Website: apple
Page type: payment
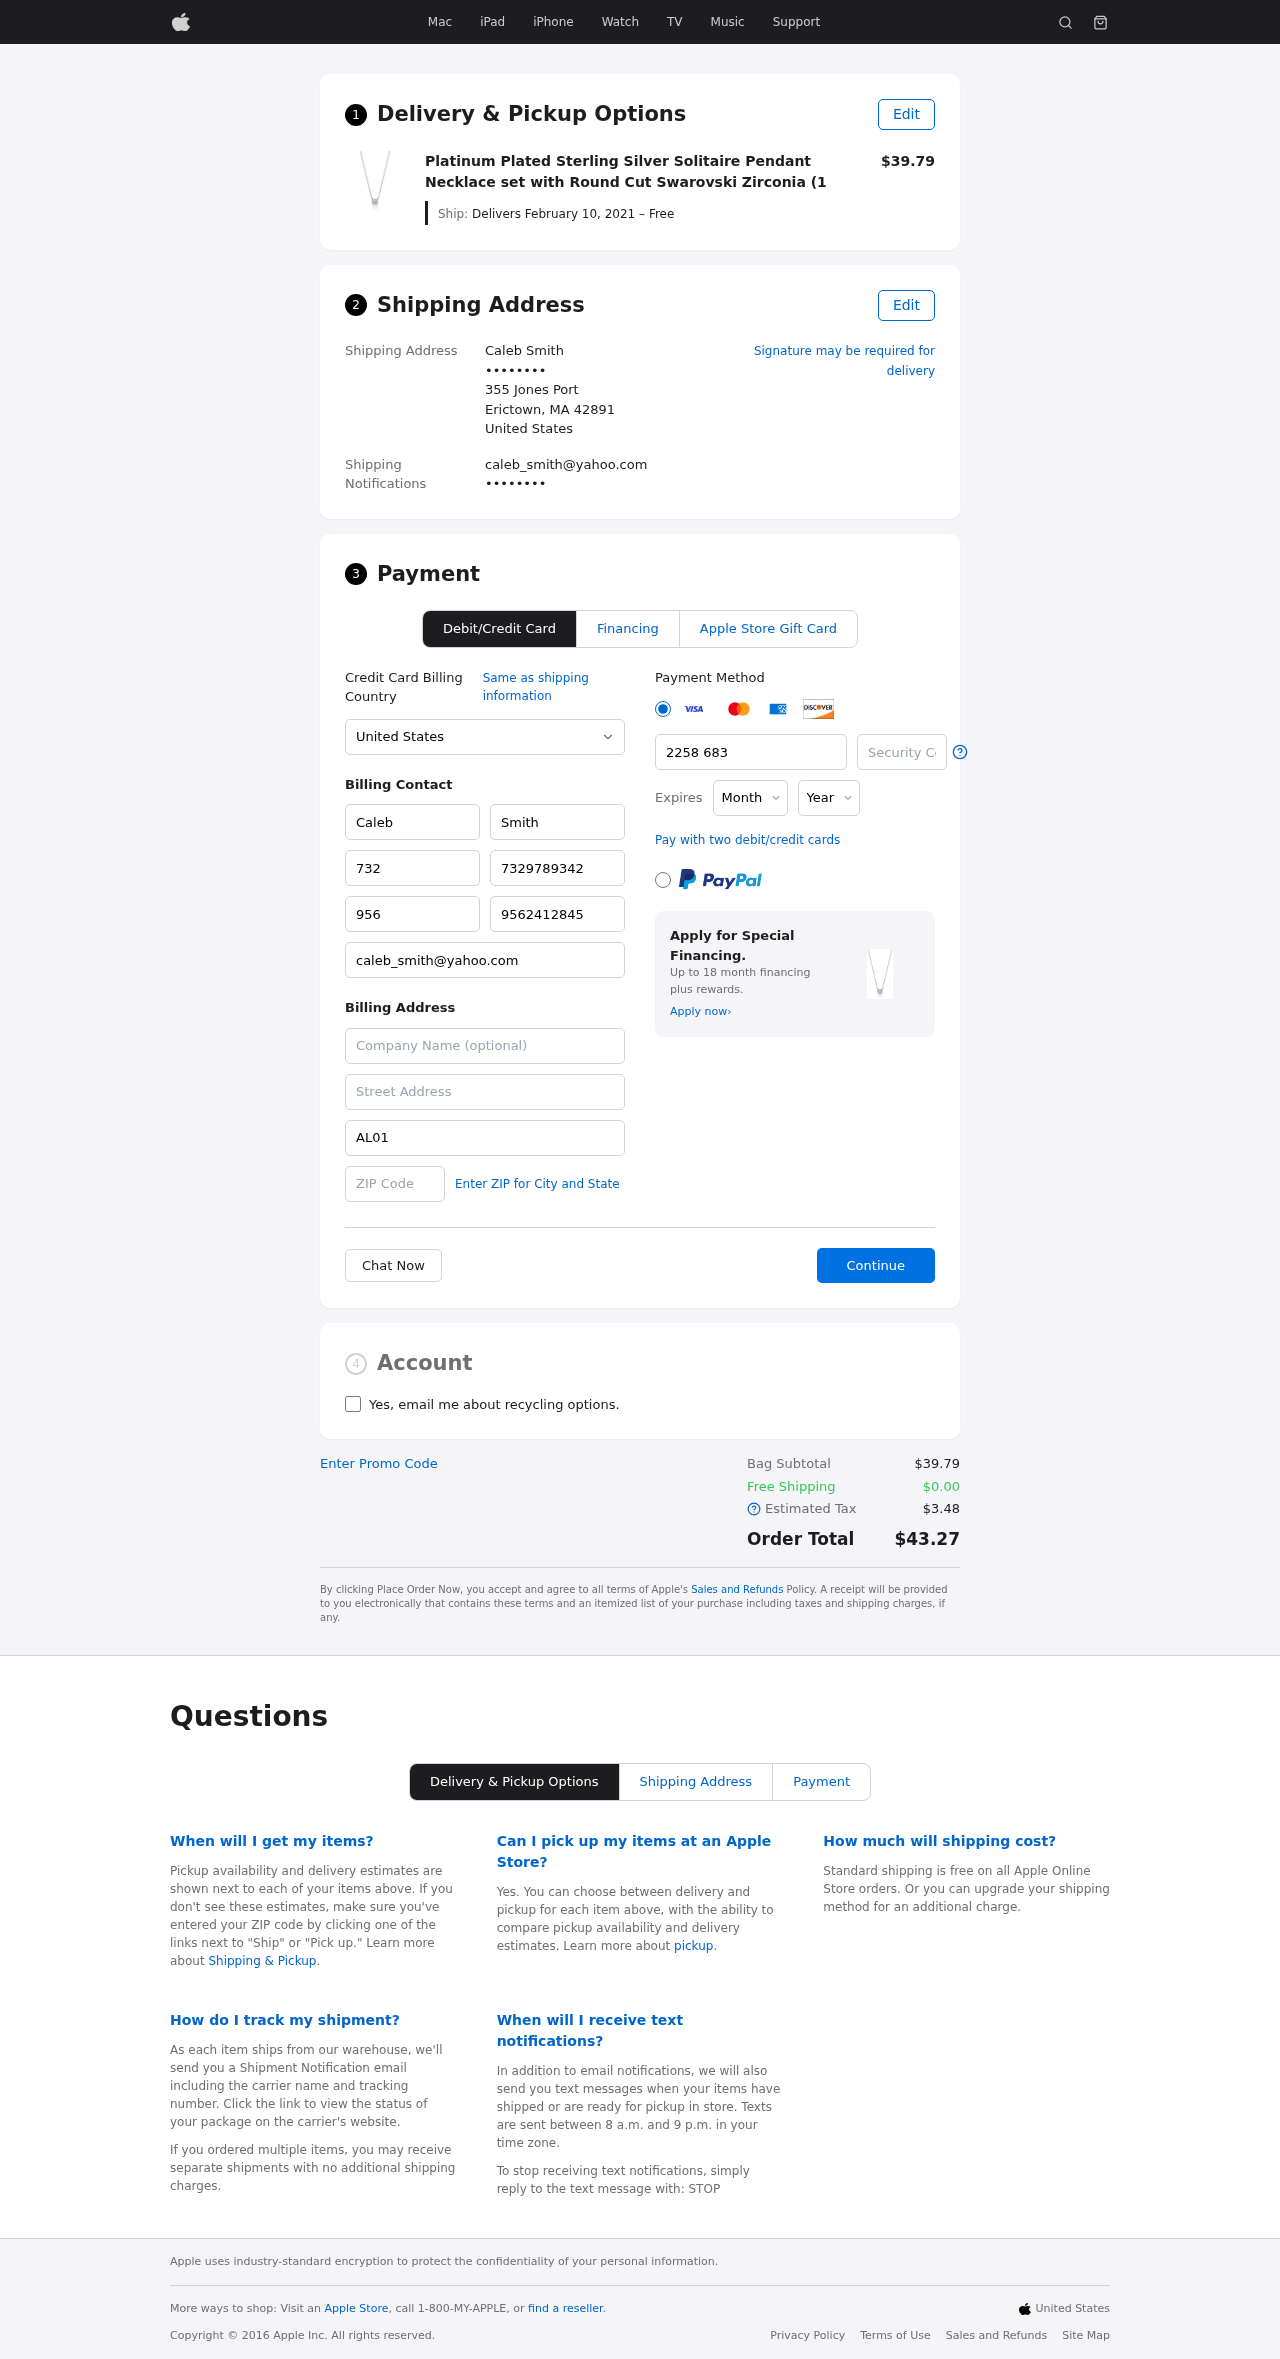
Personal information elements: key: PII_CARD_CVV
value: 367
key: PII_CARD_EXPIRY_MONTH
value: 02
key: PII_CARD_EXPIRY_YEAR
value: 28
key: PII_CARD_NUMBER
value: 2258 6837 2397 8290
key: PII_CITY_STATE_ZIP
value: Erictown, MA 42891
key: PII_COUNTRY
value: United States
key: PII_EMAIL
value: caleb_smith@yahoo.com
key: PII_EMAIL2
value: caleb_smith@yahoo.com
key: PII_FIRSTNAME
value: Caleb
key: PII_FULLNAME
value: Caleb Smith
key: PII_LASTNAME
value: Smith
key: PII_PHONE3
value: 7329789342
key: PII_PHONE_ALT
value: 9562412845
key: PII_PHONE_ALT_AREA
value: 956
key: PII_PHONE_AREA
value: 732
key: PII_SECURITY_CODE
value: AL01
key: PII_STREET
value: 355 Jones Port
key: PII_PHONE
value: ••••••••
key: PII_PHONE2
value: ••••••••
Product elements: key: PRODUCT1_NAME
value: Platinum Plated Sterling Silver Solitaire Pendant Necklace set with Round Cut Swarovski Zirconia (1
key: PRODUCT1_PRICE
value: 39.79
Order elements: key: ORDER_DELIVERY_DATE
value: Delivers February 10, 2021 – Free
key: ORDER_SUBTOTAL
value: $39.79
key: ORDER_SHIPPING_COST
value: $0.00
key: ORDER_TAX
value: $3.48
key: ORDER_TOTAL
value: $43.27